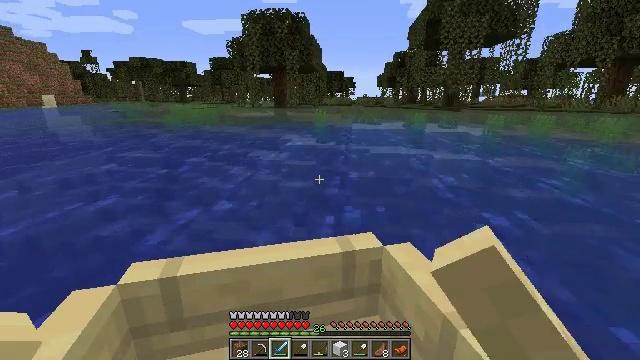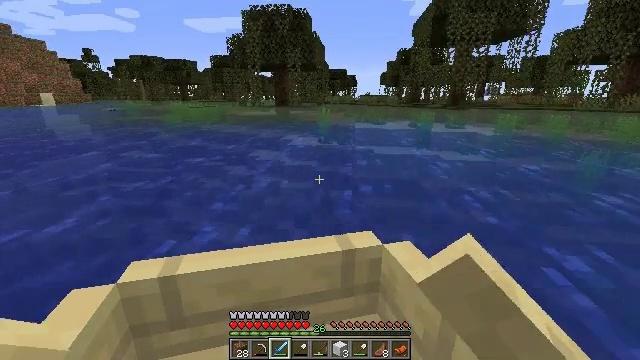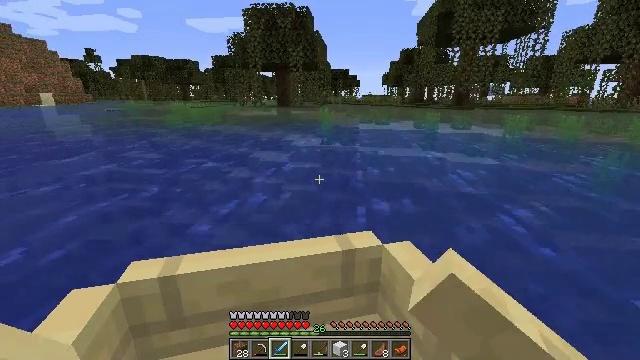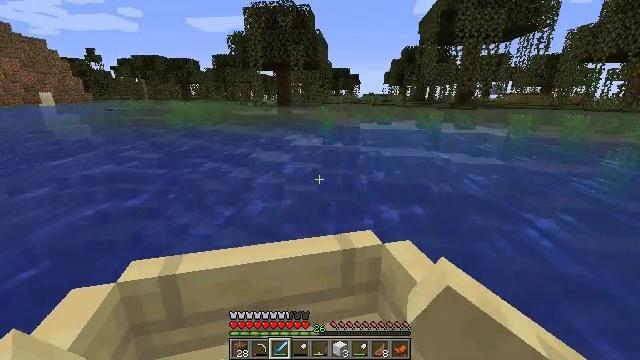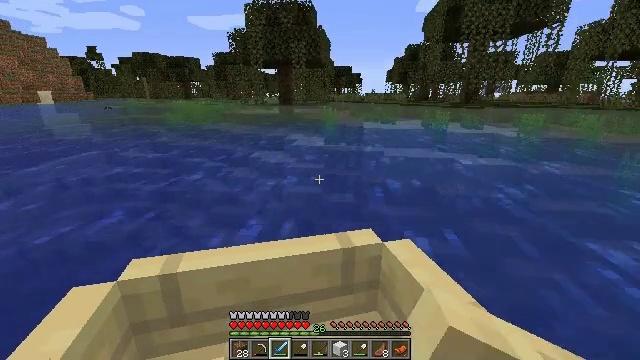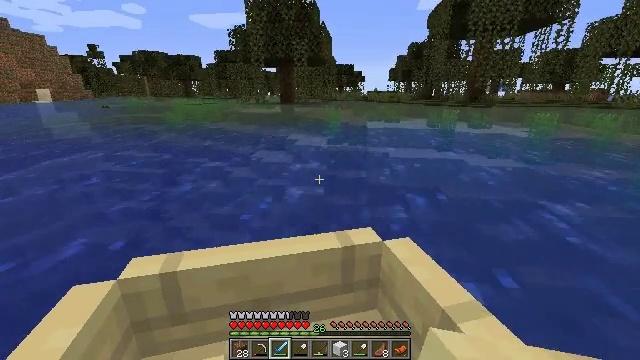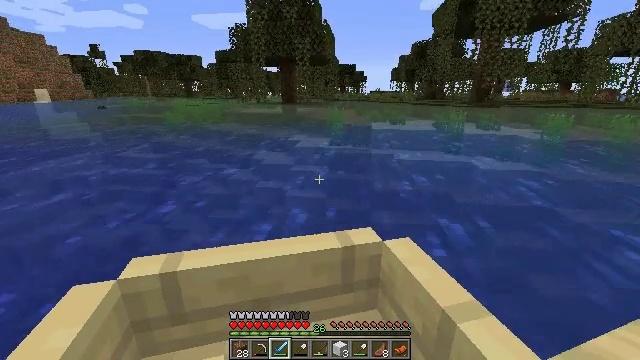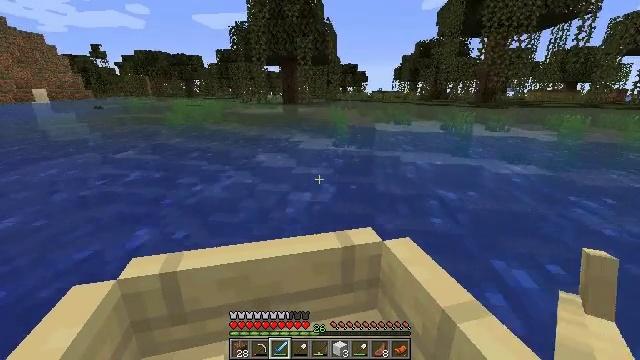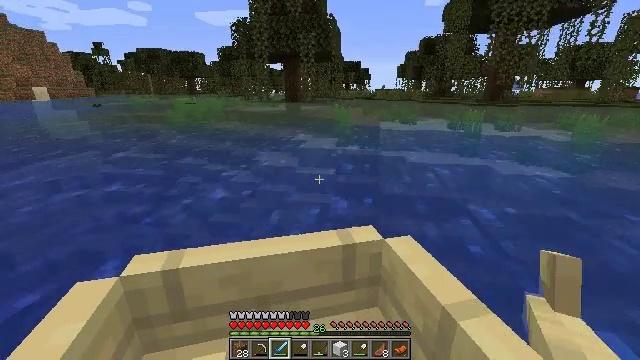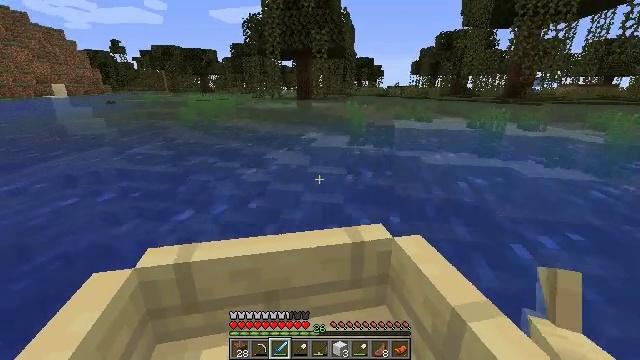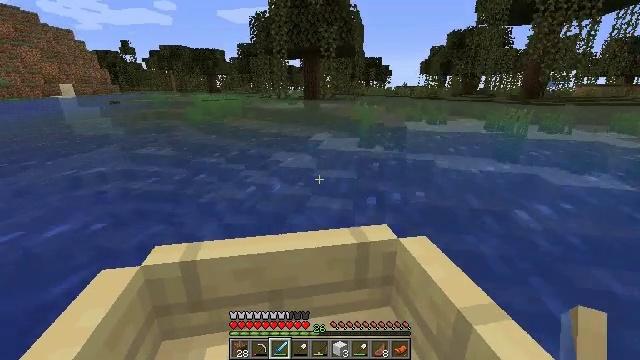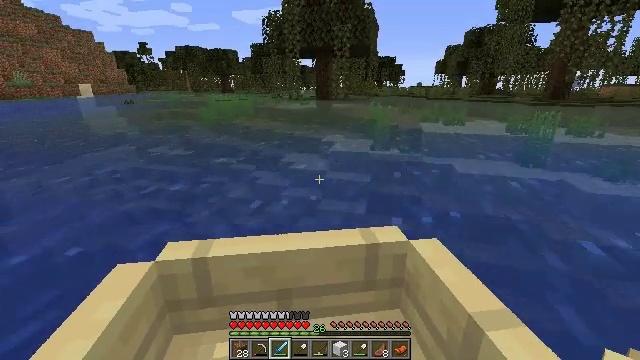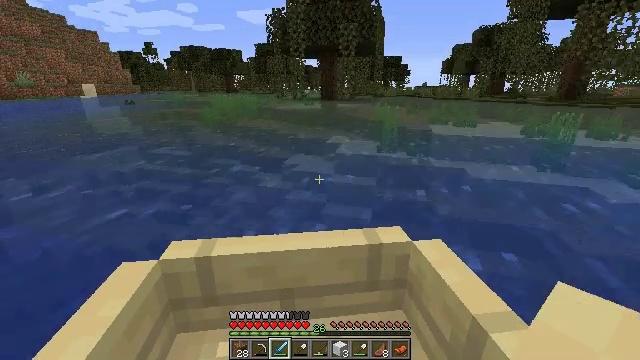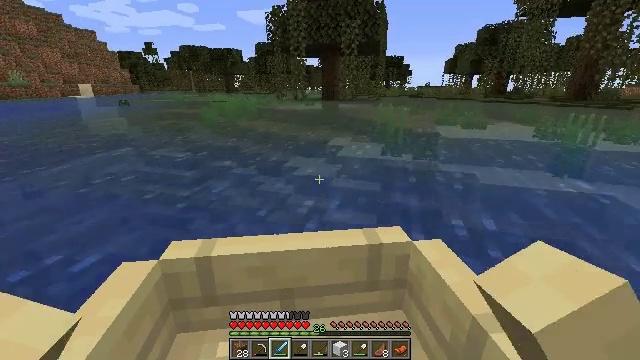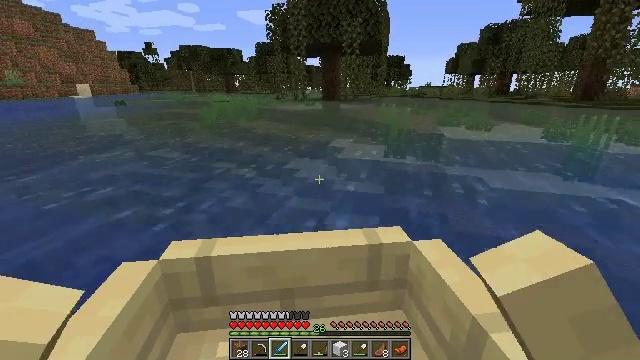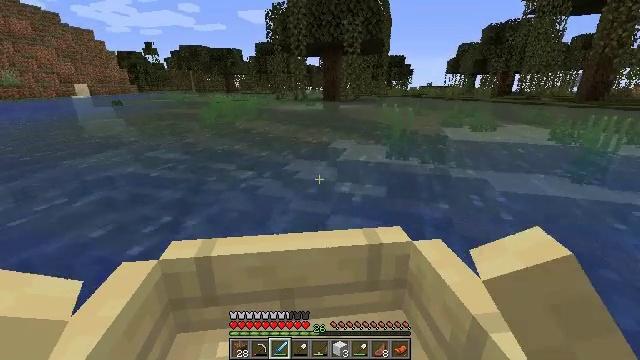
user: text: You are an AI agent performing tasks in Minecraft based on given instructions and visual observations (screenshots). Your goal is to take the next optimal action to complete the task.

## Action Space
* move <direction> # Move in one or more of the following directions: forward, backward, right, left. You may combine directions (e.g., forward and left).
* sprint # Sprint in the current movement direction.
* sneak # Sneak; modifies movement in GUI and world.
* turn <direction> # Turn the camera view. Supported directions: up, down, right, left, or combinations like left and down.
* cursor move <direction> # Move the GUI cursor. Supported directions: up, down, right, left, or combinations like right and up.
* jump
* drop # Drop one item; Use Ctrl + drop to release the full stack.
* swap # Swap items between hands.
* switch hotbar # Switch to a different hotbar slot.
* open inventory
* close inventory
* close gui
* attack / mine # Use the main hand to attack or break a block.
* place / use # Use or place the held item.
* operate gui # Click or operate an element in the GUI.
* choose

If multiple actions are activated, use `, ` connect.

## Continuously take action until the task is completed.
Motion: motion action
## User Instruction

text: Drop a lily pad.
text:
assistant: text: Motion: move forward
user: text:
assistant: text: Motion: move forward
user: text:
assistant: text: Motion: move forward
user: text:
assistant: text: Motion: move forward
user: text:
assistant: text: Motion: move forward
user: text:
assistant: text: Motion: move forward
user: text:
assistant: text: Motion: move forward
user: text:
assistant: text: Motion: move forward
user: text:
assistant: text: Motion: move forward, turn left
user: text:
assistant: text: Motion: move forward, turn left
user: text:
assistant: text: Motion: move forward, turn left
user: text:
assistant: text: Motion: move forward
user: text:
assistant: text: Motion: move forward
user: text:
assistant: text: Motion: move forward
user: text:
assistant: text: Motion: move forward
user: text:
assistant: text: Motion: move forward
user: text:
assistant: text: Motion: move forward, turn left
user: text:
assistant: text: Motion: move forward, turn left
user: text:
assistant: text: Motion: move forward and move left, turn left
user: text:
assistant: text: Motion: move forward and move left
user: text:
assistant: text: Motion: move forward and move left
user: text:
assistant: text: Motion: move forward and move left
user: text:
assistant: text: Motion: move forward and move left
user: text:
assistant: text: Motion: move forward
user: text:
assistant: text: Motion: move forward, turn left
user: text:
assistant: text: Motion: move forward, turn left
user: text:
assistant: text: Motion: move forward
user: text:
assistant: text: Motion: move forward
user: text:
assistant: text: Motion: move forward
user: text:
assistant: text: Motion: move forward